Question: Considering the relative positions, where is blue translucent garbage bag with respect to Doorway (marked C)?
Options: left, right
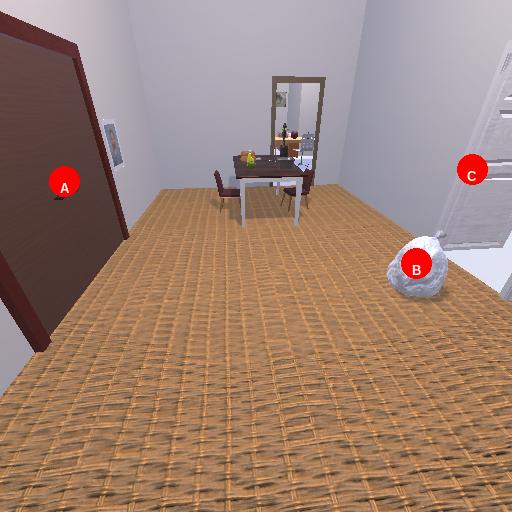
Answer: left